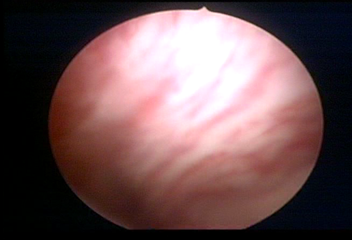
Modality: WLC
Class: Normal mucosa
Bladder cancer association: No